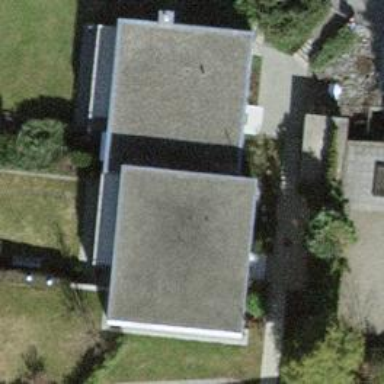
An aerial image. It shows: Flat roof terrace building.